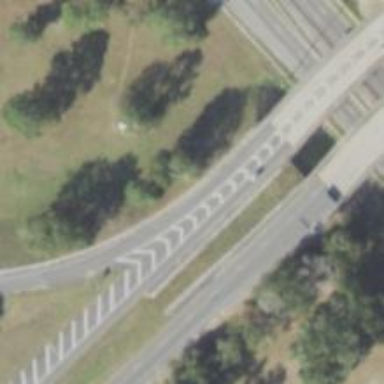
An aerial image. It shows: Motorway junction.